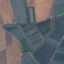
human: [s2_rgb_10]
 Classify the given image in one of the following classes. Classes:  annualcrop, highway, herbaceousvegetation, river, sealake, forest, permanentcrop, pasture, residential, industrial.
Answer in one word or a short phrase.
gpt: PermanentCrop